Question: Is there any way that I could add panels in bottom-to-top order?..
I've tried some layout managers, but still i couldn't get it..
need help.
> JPanel mainpanel = new JPanel();
JPanel panel_1 = new JPanel();
JPanel panel_2 = new JPanel();
JPanel panel_3 = new JPanel();mainpanel.add(panel_1);
mainpanel.add(panel_2);
mainpanel.add(panel_3);
mainpanel.add(panel_4);
mainpanel.add(panel_5);
mainpanel.add(panel_n);

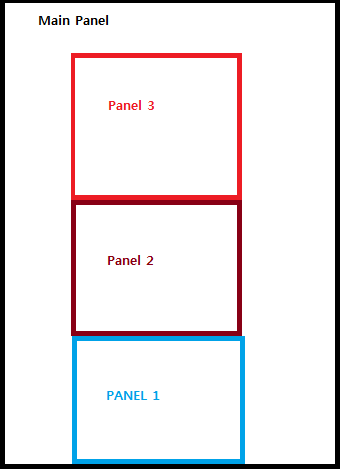
Answer: You should be able to specify an index for adding the panel. Ie:
'''
mainpanel.add(panel_1, 0);
mainpanel.add(panel_2, 0);
mainpanel.add(panel_3, 0);
'''
This will always add each panel in the first position.